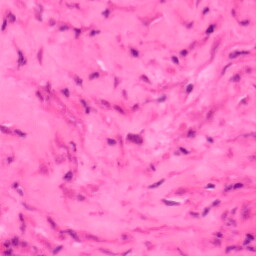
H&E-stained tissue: Colon